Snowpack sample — Snodgrass Mountain, Crested Butte, Colorado (2/4/25, 12:06 PM MST)
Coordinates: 38.923, -106.968
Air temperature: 35 °F
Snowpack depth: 80 cm
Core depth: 80 cm
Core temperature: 32 °F
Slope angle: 14°, slope face: 78°
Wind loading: low
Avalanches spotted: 0
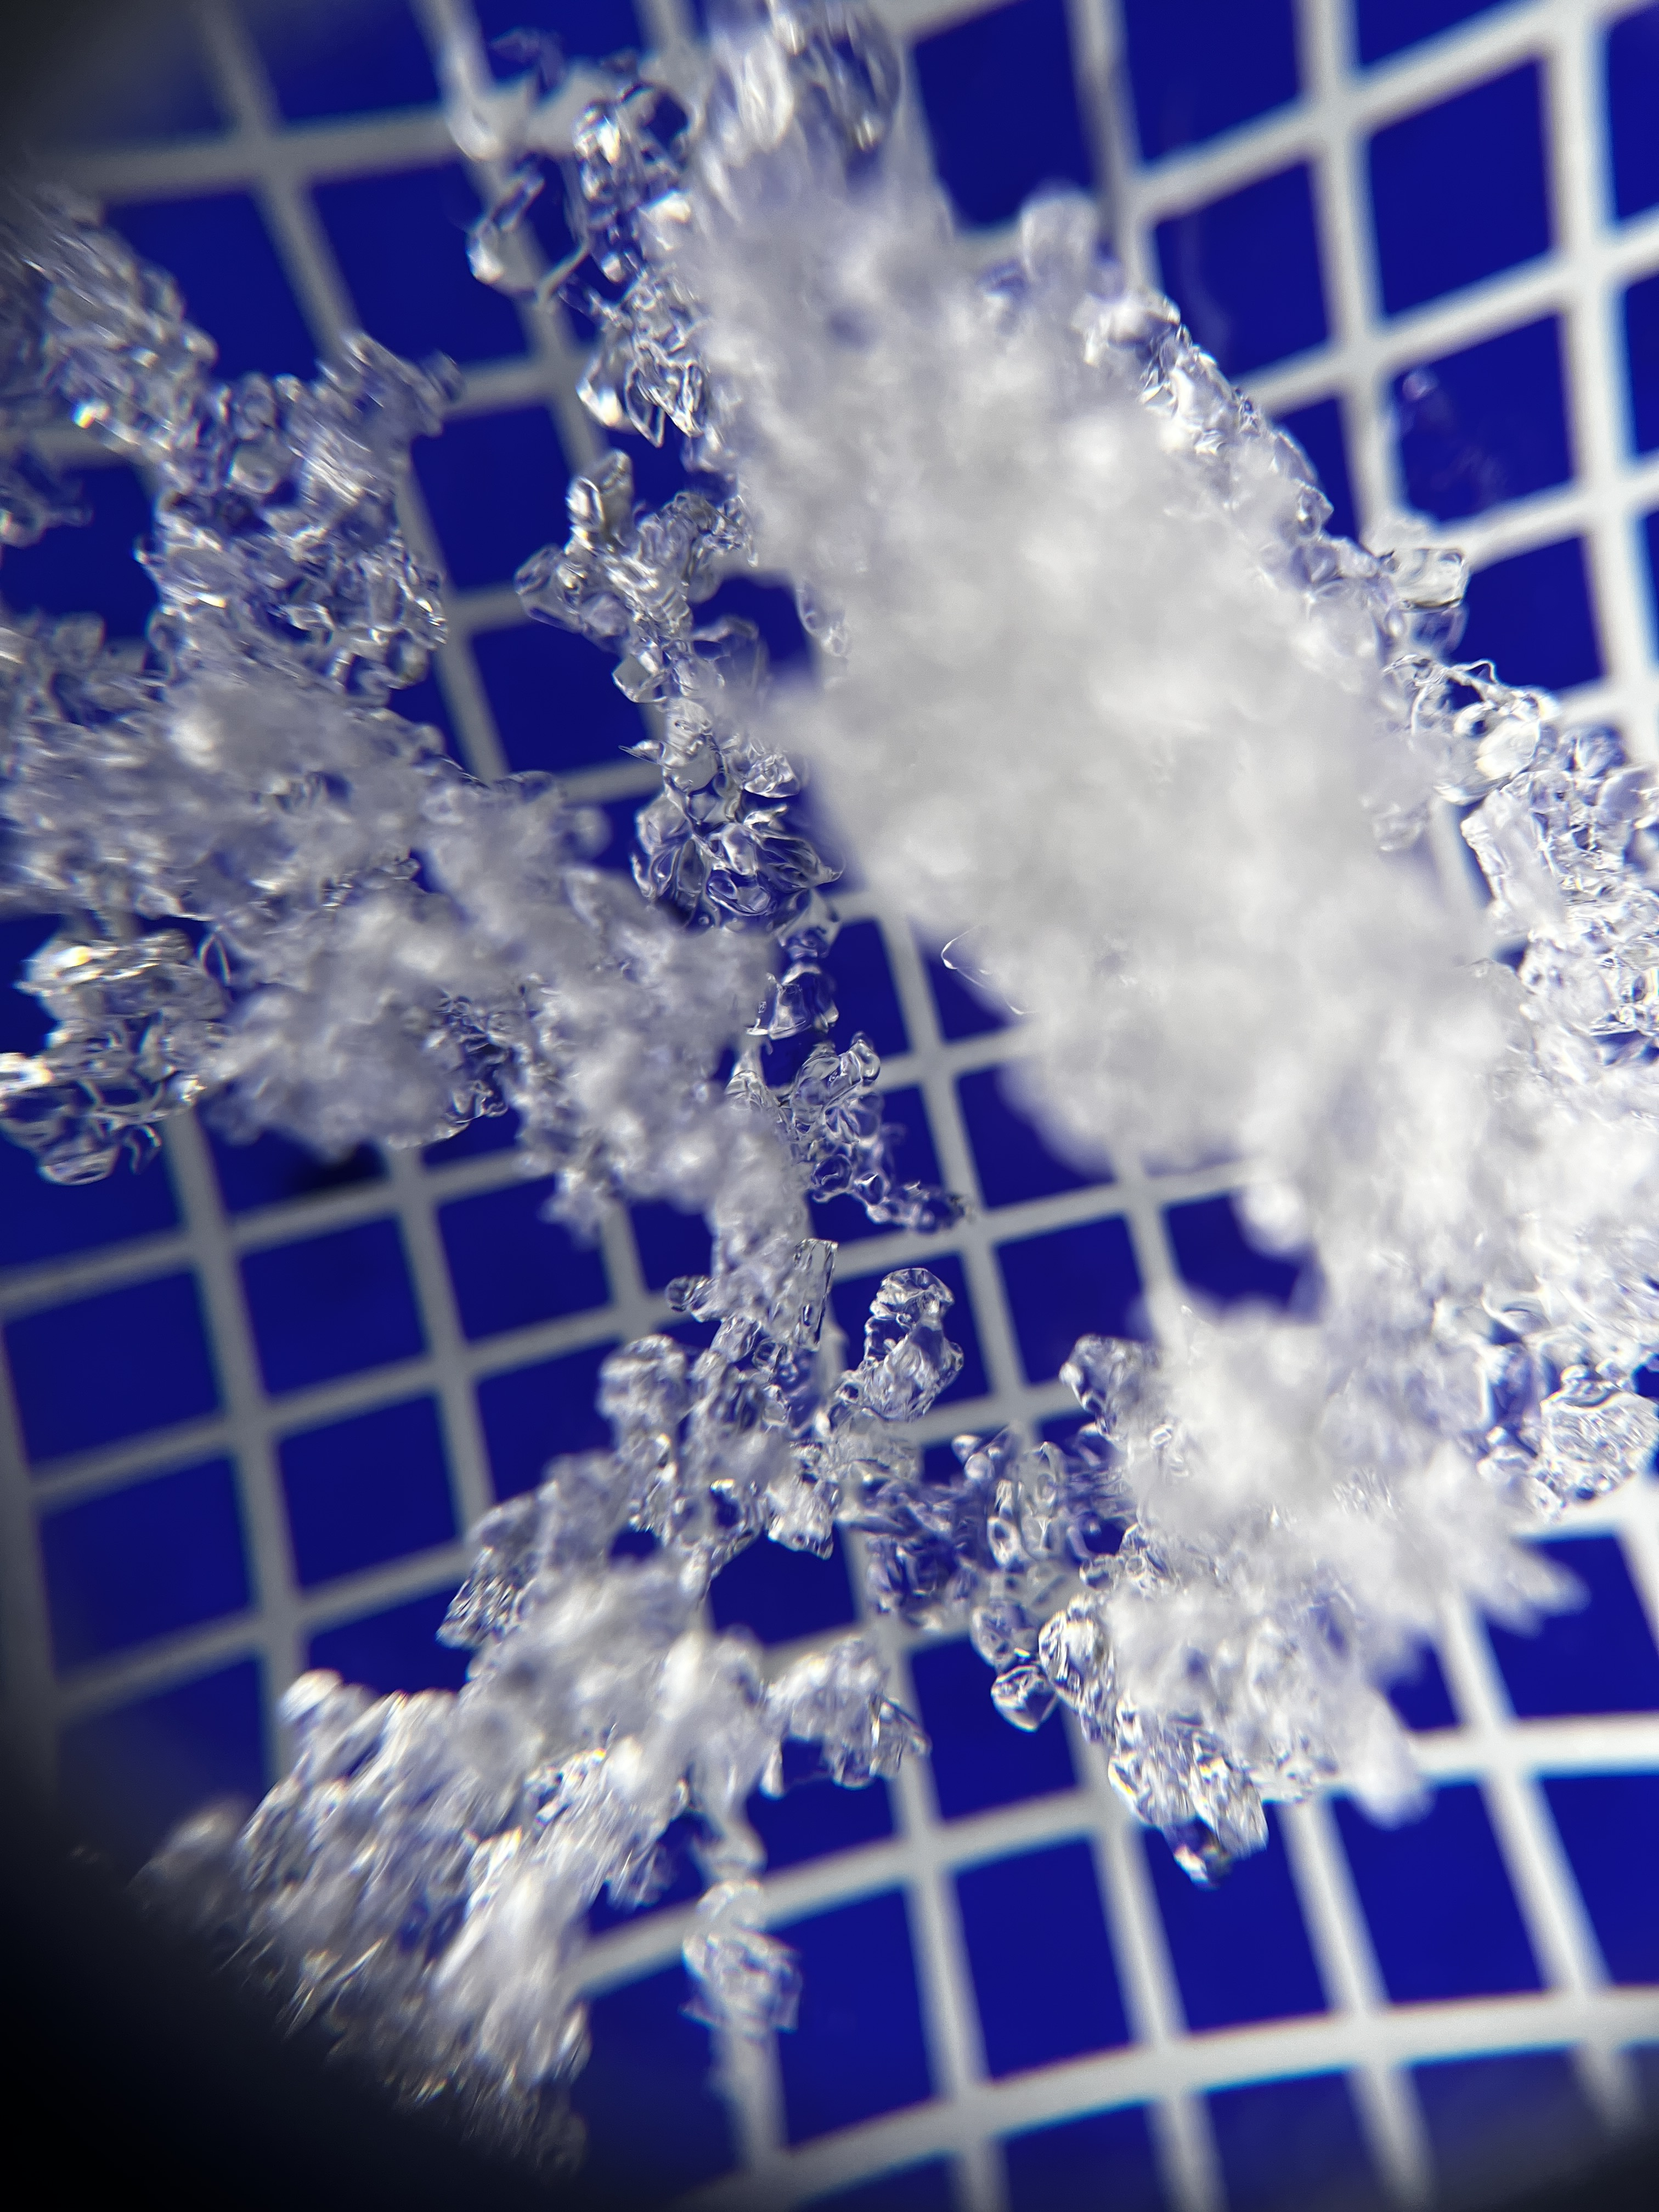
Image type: magnified_profile
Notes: No avalanches nearby, unusually warm weather for the last month reported by residents, Collected 25 yards from treeline